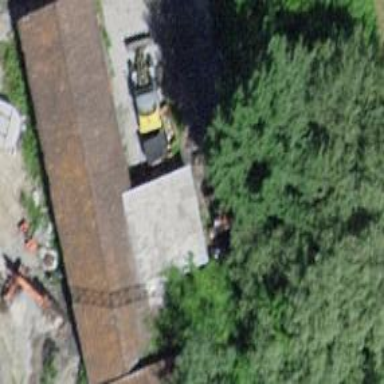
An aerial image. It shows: Shed building.